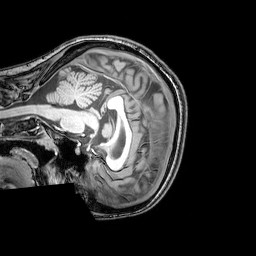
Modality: T1w
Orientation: sagittal
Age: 26
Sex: female
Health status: healthy
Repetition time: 0.081 s
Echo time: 0.037 s